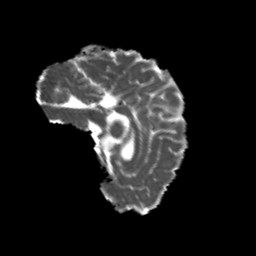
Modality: MD
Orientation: sagittal
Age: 20
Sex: female
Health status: healthy
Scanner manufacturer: philips
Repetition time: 7.395 s
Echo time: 0.08599 s